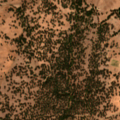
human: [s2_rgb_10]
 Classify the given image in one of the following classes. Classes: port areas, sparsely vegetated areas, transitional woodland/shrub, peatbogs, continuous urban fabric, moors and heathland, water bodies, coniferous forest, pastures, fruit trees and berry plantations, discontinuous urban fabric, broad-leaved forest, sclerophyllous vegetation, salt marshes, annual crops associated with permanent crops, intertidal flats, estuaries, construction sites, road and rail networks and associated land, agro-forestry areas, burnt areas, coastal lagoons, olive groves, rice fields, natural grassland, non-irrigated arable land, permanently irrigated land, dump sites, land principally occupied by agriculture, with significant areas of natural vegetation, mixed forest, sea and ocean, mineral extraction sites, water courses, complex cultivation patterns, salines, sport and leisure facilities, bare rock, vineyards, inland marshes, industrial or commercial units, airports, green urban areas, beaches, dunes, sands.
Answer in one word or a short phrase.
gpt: pastures, agro-forestry areas